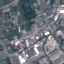
Label: Industrial